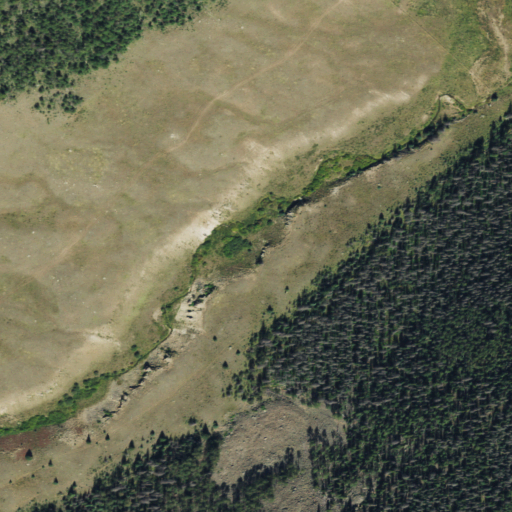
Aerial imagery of valley in Colorado named Crooked Canyon containing grassland, evergreen forest, deciduous forest, and herbaceous wetlands